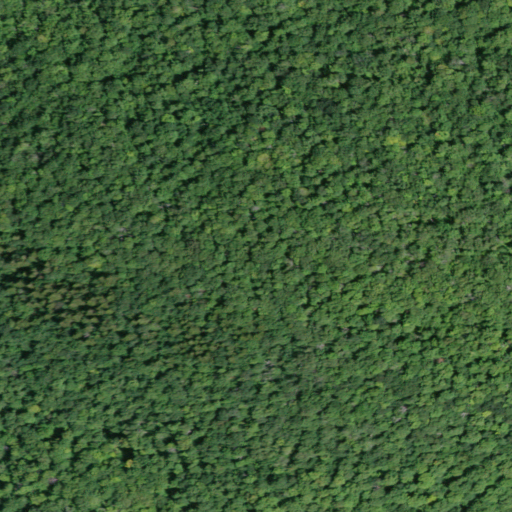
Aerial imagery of mountain in New York named Rice Mountain containing deciduous forest and mixed forest